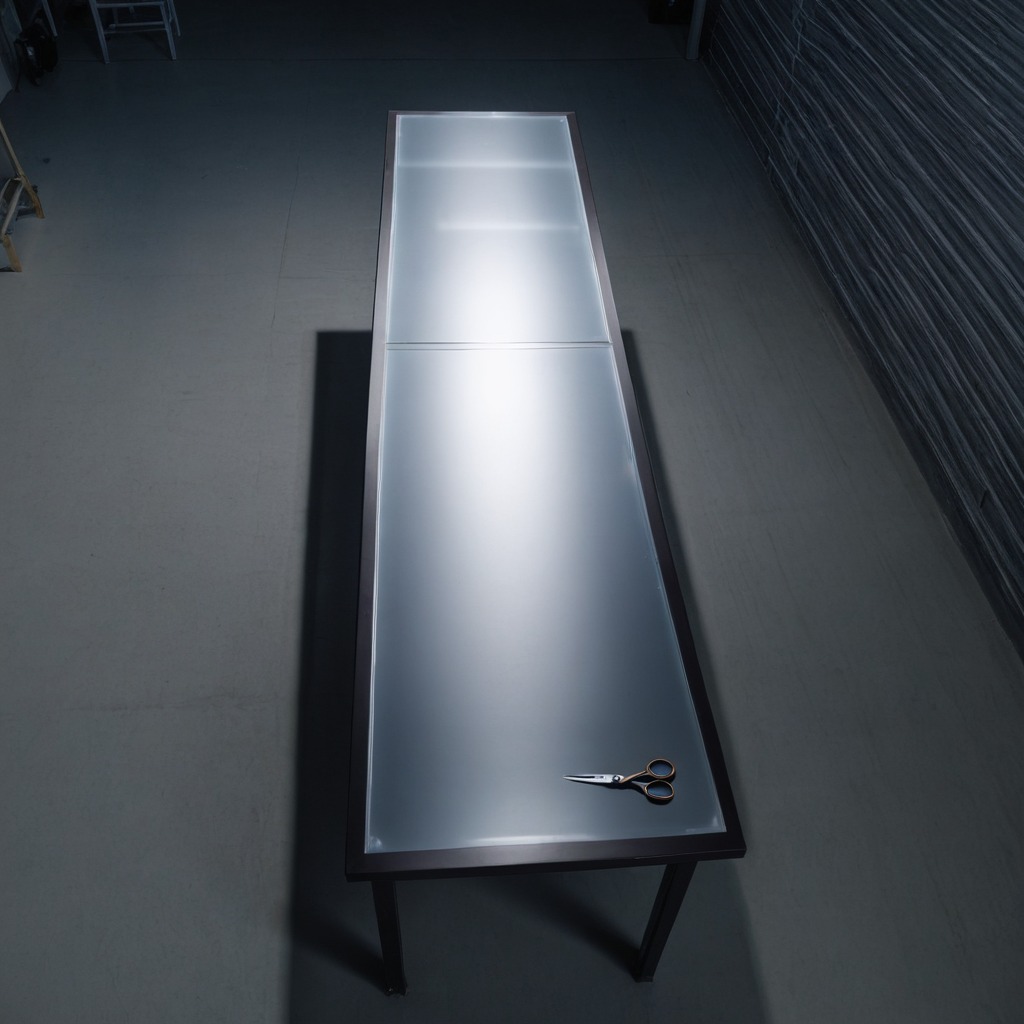
A scissor is lying on the tabletop.